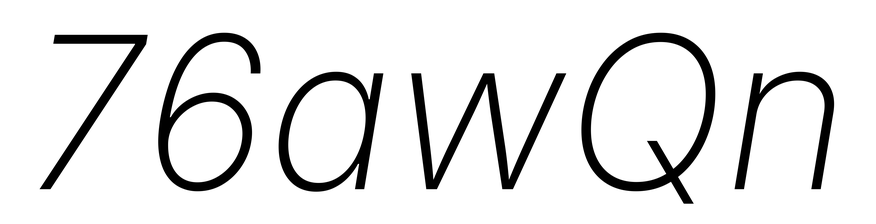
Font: Inter-Italic_ExtraLight_Italic